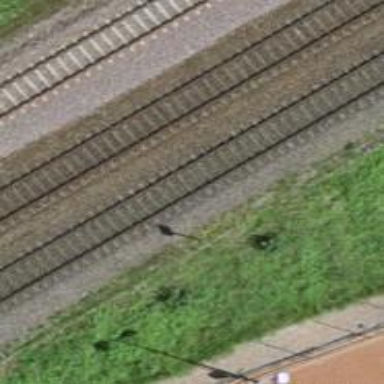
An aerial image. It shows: Solitary milestone along the railway.